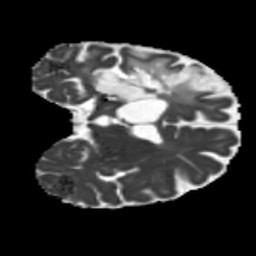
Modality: MD
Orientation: coronal
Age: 60
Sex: male
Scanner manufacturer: siemens
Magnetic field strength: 3 T
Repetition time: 5.25 s
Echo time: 0.08 s